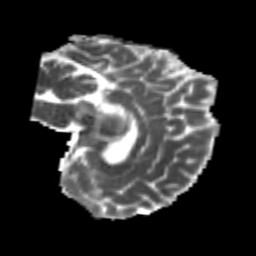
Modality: MD
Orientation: sagittal
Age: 24
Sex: male
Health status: healthy
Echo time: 0.074 s